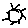
Label: sun